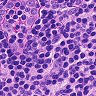
Metastatic tissue present: no